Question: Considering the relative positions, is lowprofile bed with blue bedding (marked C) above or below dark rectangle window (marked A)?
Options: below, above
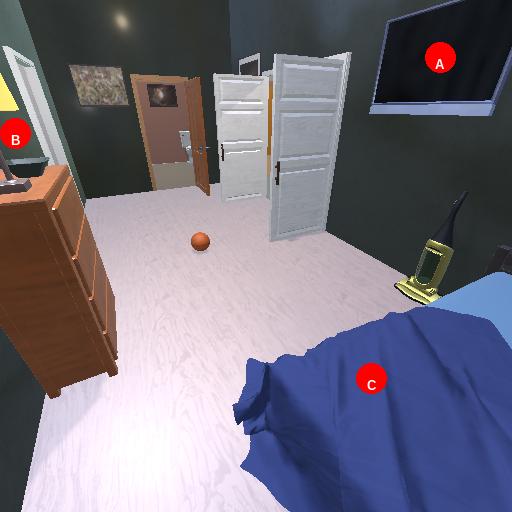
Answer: below